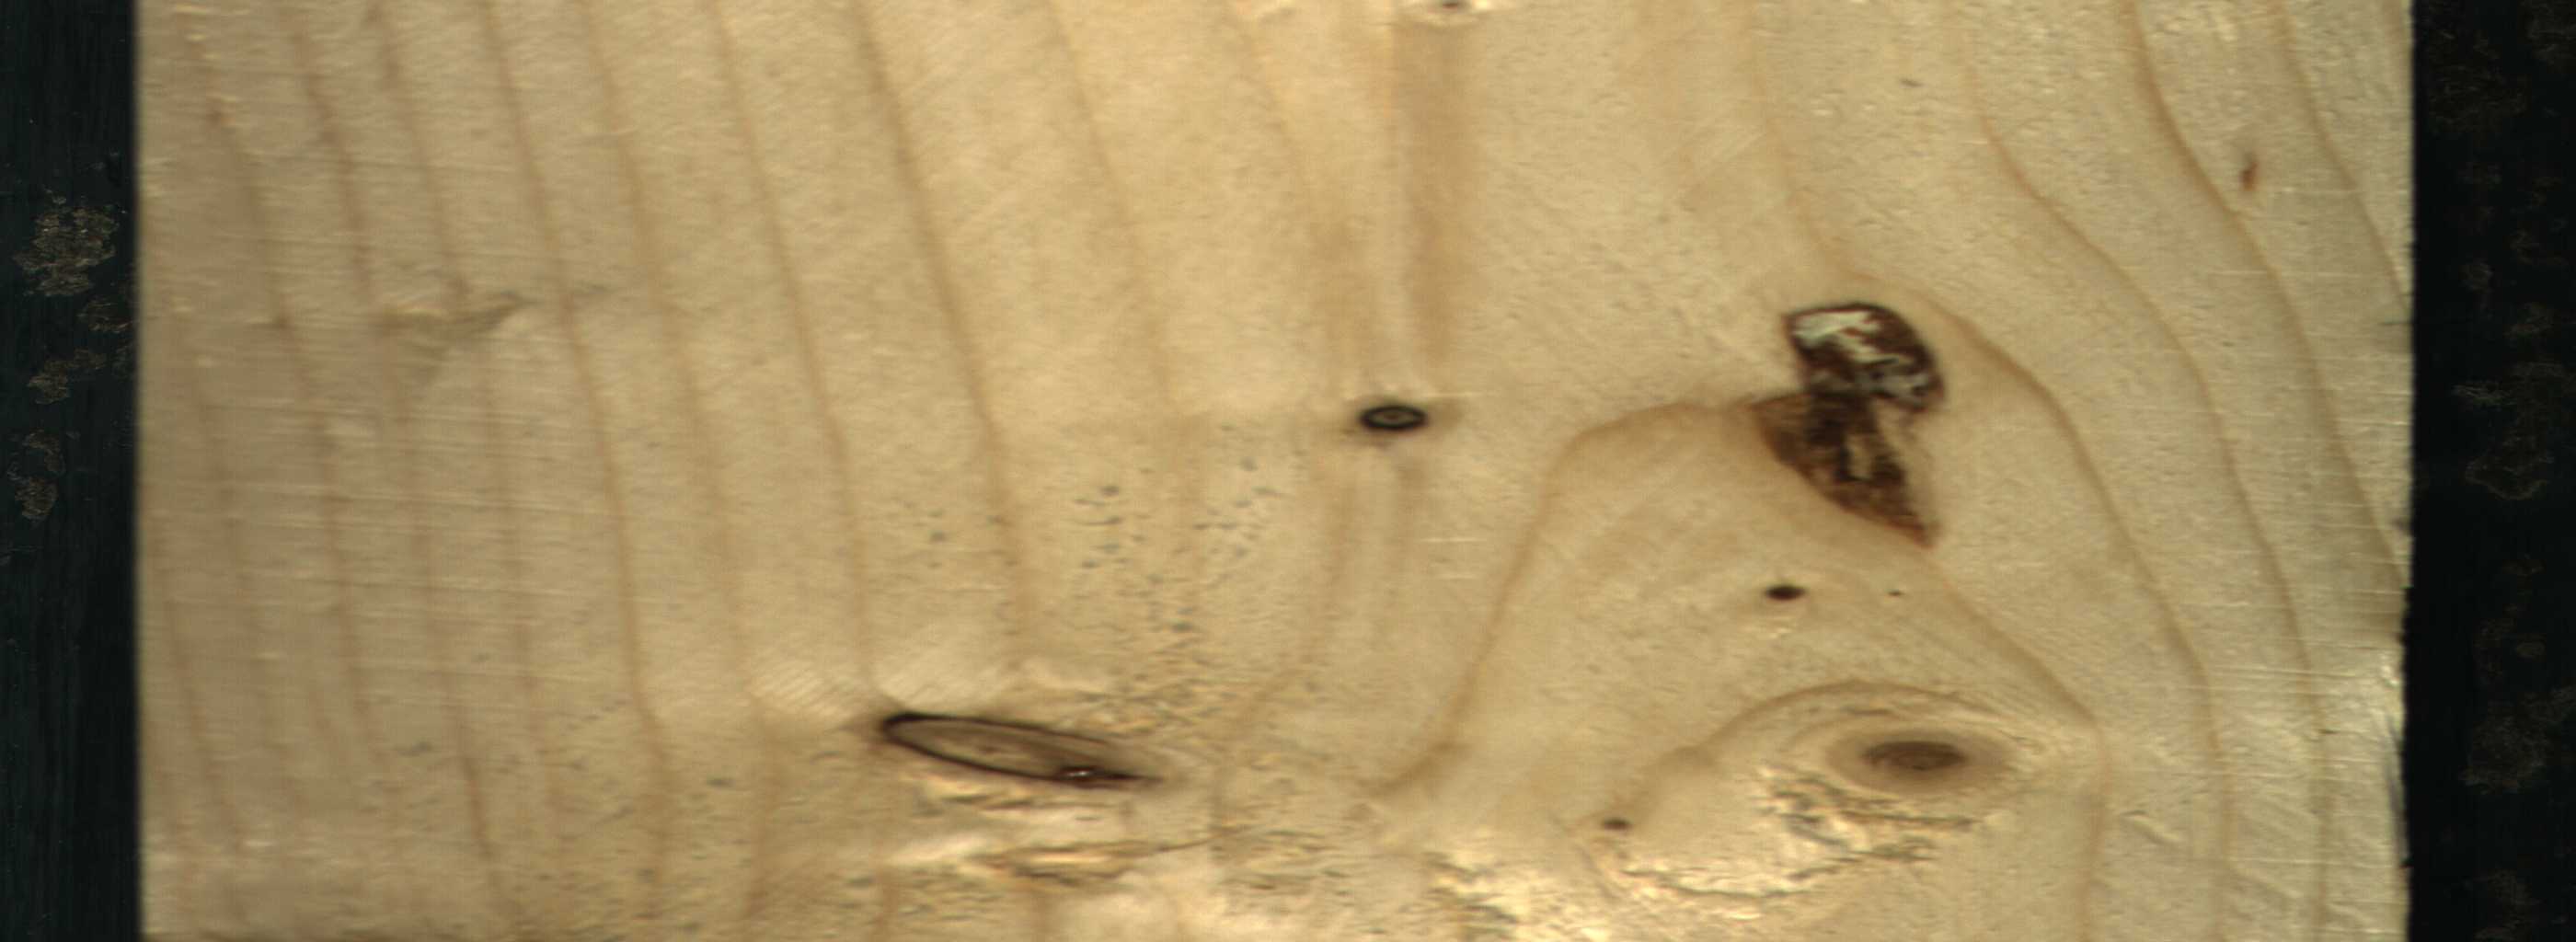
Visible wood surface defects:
resin
Dead_Knot
Dead_Knot
Dead_Knot
Live_Knot